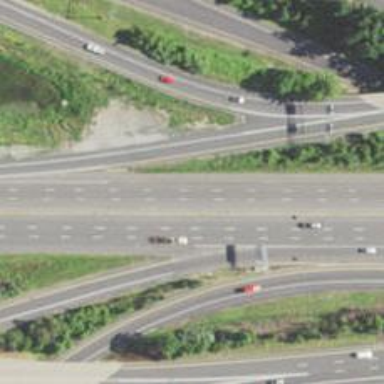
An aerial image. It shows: Primary highway with expressway characteristics.